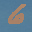
Label: 6